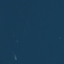
Land use / land cover: SeaLake